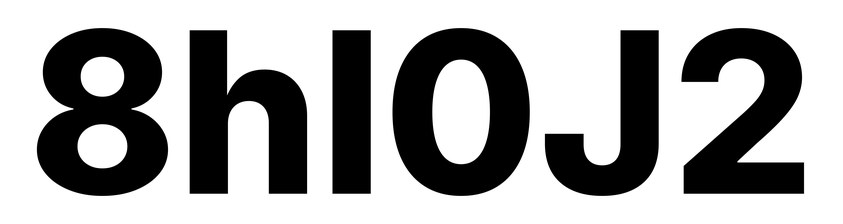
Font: Inter_ExtraBold